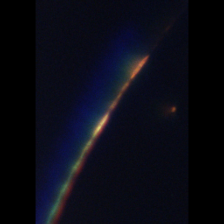
Taxon: Psuedo-nitzschia
Group: Diatoms